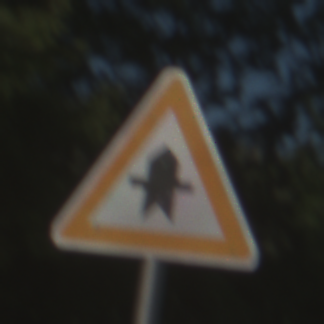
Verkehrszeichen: Vorfahrt
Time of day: MorningAfternoon
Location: Outdoor (Nature)
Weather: Clear
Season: NotSpecified
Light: Natural